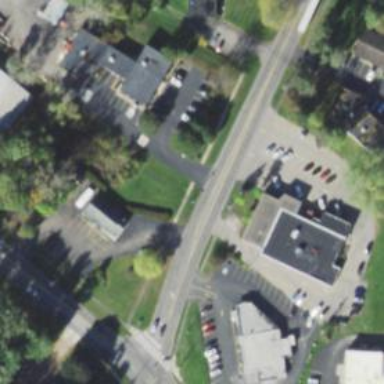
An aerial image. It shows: Unmarked crossing on the road.